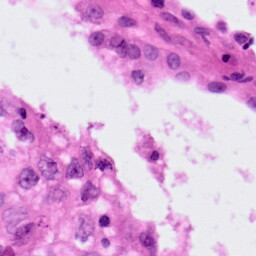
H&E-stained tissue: Lung